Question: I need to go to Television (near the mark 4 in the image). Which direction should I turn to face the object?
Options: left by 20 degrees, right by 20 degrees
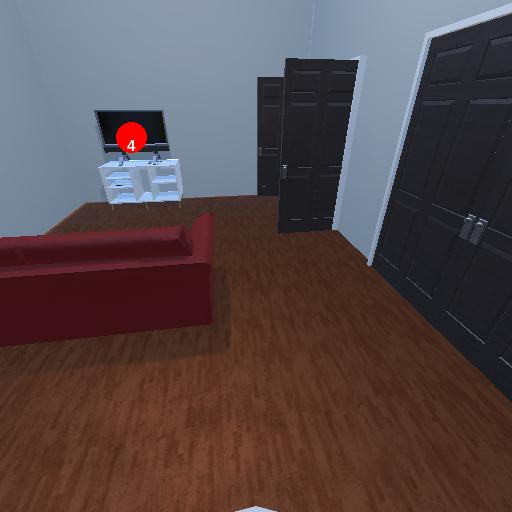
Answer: left by 20 degrees